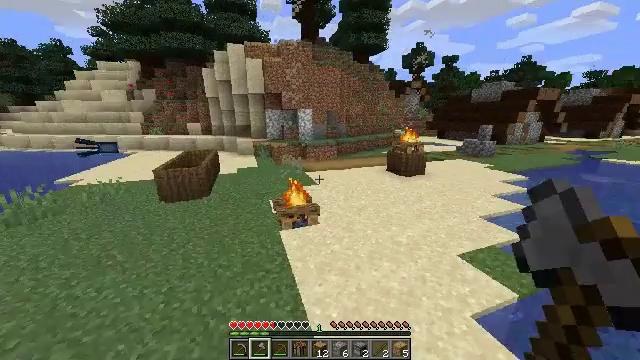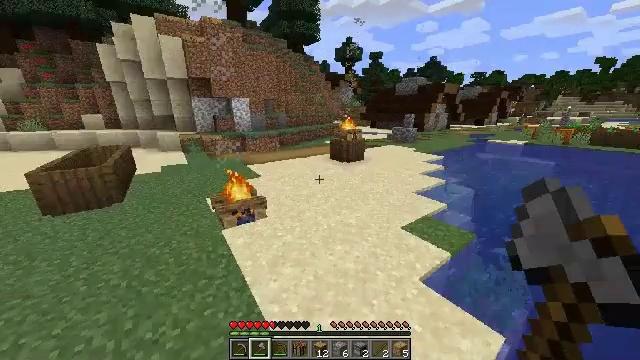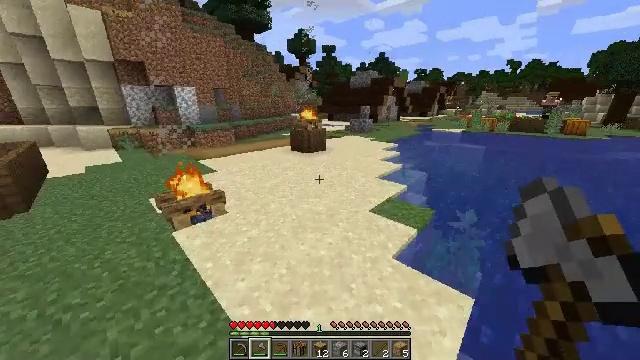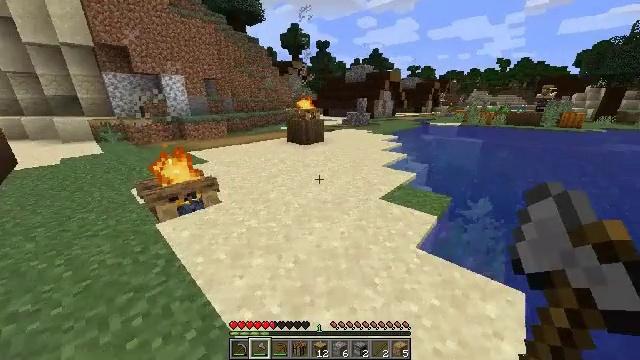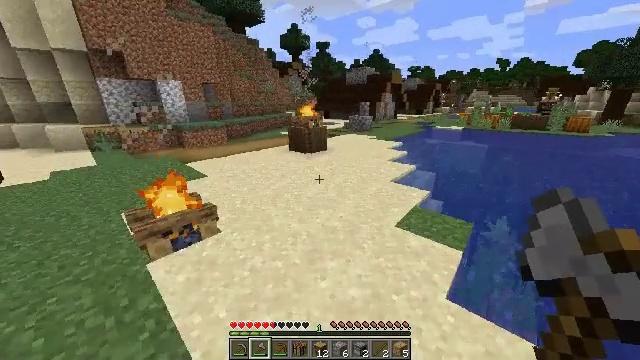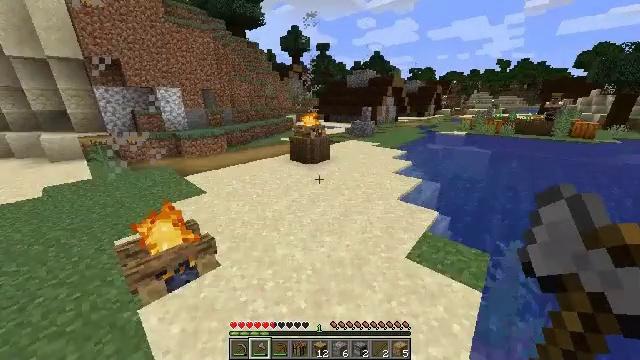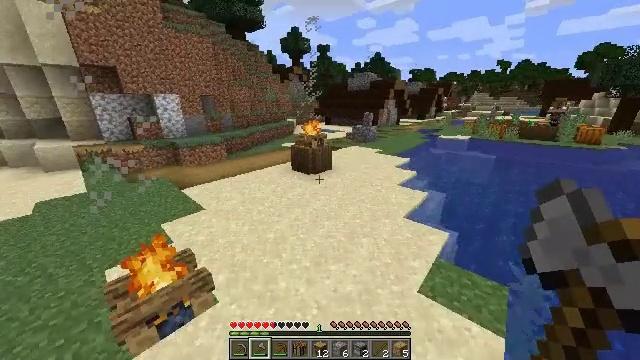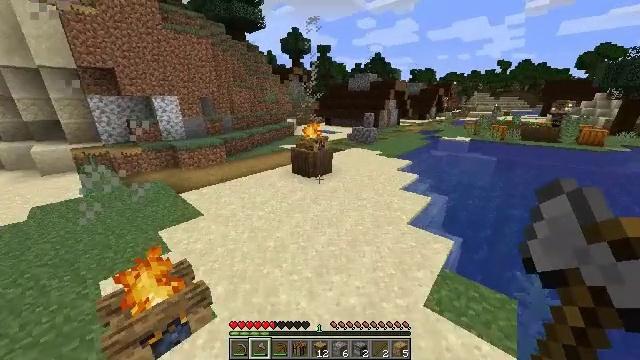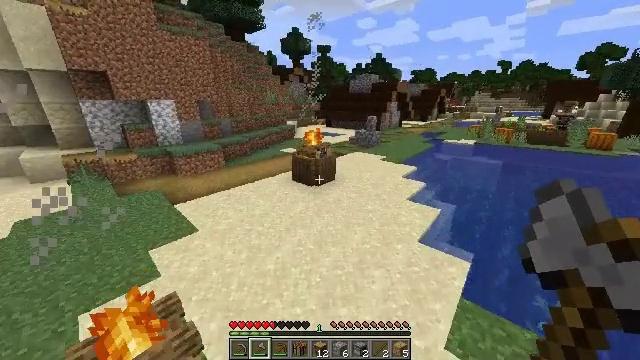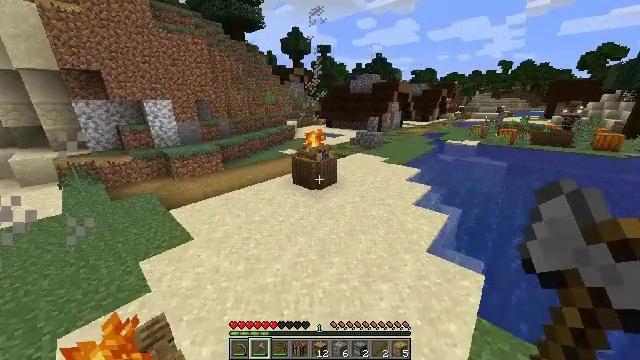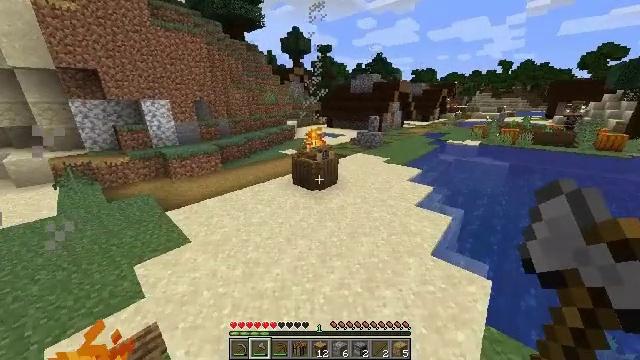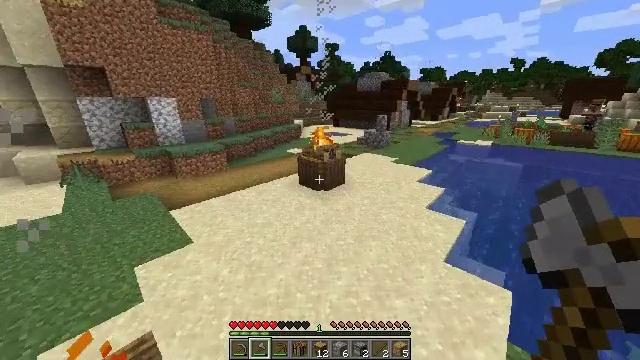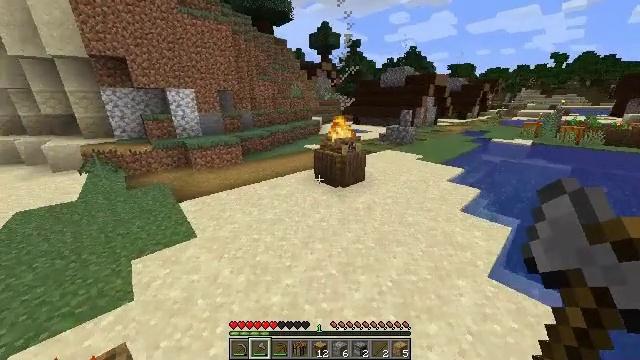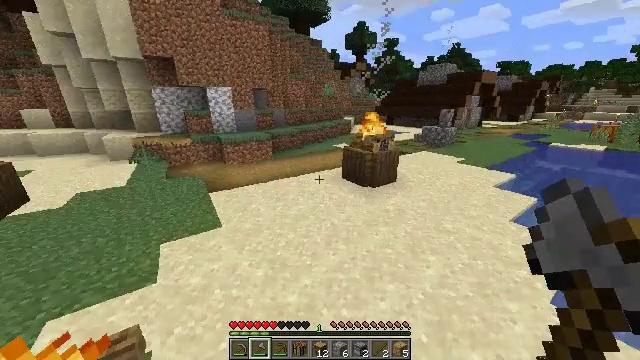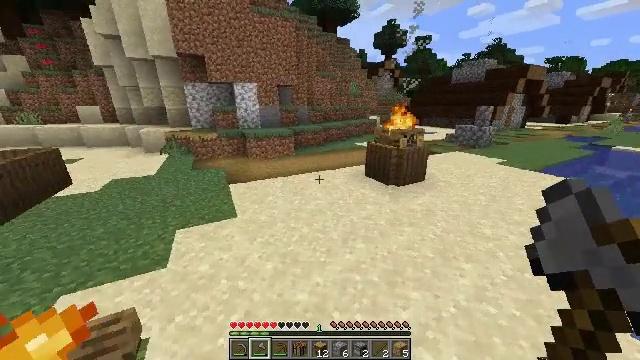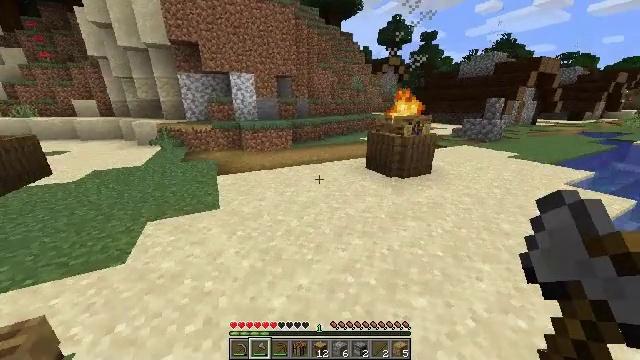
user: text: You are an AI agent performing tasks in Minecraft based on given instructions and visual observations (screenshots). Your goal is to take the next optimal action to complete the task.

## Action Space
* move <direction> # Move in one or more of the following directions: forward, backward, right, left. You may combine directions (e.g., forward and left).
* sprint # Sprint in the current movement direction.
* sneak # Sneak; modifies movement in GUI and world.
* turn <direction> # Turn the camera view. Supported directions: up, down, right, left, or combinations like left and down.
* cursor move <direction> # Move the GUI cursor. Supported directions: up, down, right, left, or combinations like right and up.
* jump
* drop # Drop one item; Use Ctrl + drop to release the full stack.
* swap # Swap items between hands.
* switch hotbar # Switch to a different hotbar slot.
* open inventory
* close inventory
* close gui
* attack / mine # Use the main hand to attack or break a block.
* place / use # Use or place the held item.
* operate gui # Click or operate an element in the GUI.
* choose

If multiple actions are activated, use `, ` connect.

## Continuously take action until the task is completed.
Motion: motion action
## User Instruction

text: Collect the grass block using a shovel.
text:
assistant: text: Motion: move forward, sprint, turn right and down, jump
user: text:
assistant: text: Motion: move forward, sprint, turn right and down, jump
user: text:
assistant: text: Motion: move forward, sprint, turn right, jump
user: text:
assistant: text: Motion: move forward, sprint, jump
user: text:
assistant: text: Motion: move forward, sprint, jump
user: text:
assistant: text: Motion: move forward, sprint, jump
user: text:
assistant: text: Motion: move forward, sprint, jump
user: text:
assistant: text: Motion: move forward, sprint, jump
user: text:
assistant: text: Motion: move forward, sprint, jump
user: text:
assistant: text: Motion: move forward and move right, sprint, jump
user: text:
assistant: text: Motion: move forward and move right, sprint, turn left, jump
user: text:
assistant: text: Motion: move forward and move right, sprint, turn left, jump
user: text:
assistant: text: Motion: move forward and move right, sprint, turn left, jump
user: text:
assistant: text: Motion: move forward and move right, sprint, turn left, jump
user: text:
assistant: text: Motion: move forward, sprint, turn left, jump
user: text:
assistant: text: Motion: move forward, sprint, turn left, jump
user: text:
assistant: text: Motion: move forward, sprint, turn left, jump
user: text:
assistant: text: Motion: move forward, sprint, jump
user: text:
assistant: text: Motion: move forward, sprint, jump
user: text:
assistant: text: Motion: move forward, sprint, jump
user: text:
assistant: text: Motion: move forward, sprint, turn left, jump
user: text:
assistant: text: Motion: move forward, sprint, turn left, jump
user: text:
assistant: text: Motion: move forward, turn left, jump
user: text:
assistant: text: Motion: move forward, turn left, jump
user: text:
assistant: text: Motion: move forward, jump
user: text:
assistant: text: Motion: move forward, jump
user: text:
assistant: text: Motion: move forward, jump
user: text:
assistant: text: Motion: move forward, jump
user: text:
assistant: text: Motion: move forward, jump
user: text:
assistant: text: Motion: move forward, jump